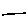
Label: line